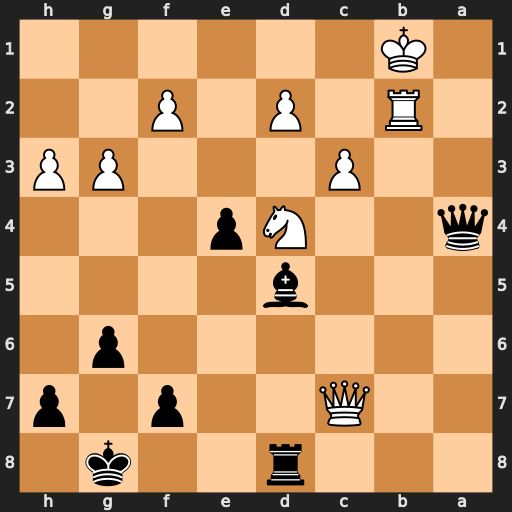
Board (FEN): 3r2k1/2Q2p1p/6p1/3b4/q2Np3/2P3PP/1R1P1P2/1K6
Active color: b
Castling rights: -
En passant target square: -
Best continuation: Qd1#